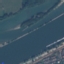
Land use / land cover: River